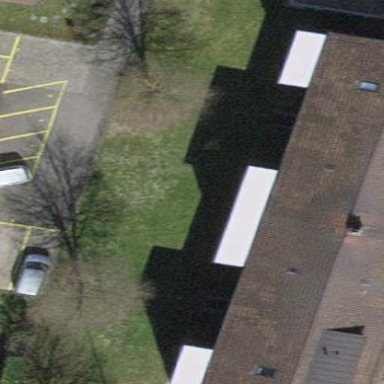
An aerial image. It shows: Building with tile roof.